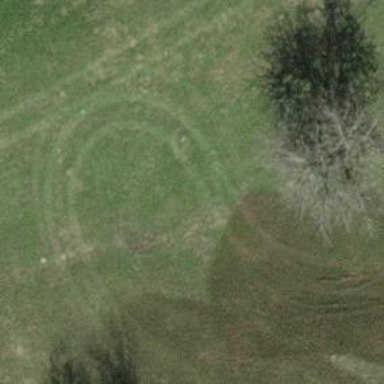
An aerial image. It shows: Orchard.